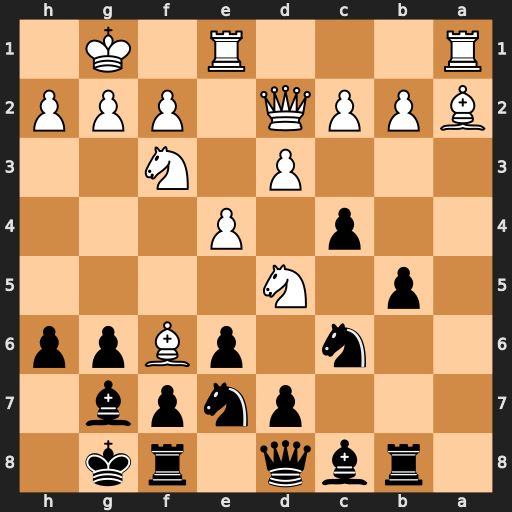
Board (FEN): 1rbq1rk1/3pnpb1/2n1pBpp/1p1N4/2p1P3/3P1N2/BPPQ1PPP/R3R1K1
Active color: b
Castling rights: -
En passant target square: -
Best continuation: exd5 Bxg7 Kxg7 exd5 Nxd5